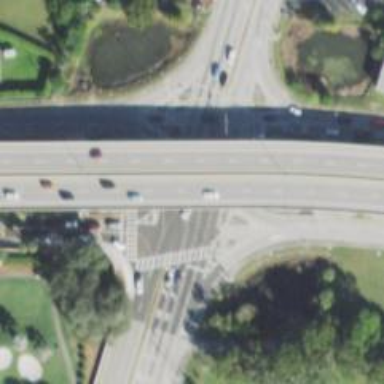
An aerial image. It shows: Asphalt road with primary link designation.